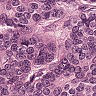
Metastatic tissue present: yes